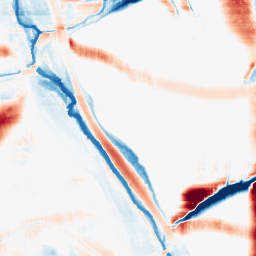
Category: morphological
Decomposition family: morphological_rect
Decomposition parameters: operation: average
width: 50
height: 20
Upsampling method: bspline
Upsampling parameters: scale: 8
Upsampling scale: 8